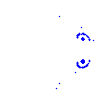
Particle: electron